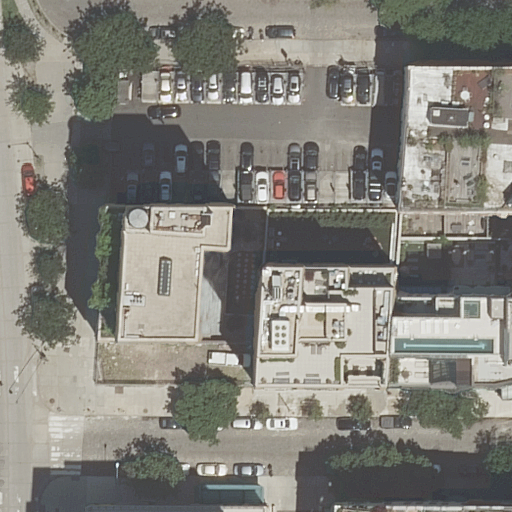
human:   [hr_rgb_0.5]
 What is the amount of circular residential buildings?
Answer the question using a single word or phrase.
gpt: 0

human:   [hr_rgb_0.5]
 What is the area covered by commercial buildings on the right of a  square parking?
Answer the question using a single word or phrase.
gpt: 0m2

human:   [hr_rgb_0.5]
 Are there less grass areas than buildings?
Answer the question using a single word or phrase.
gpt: yes

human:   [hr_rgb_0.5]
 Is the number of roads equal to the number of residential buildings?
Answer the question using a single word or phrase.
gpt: no

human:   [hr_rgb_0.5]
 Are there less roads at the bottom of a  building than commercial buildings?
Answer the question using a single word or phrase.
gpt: no

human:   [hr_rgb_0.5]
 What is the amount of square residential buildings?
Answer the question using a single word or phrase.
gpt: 0

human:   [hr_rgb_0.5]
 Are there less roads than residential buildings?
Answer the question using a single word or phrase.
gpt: no

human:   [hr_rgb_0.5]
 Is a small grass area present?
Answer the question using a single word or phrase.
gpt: yes

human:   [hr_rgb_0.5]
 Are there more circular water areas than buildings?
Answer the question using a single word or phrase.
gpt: no

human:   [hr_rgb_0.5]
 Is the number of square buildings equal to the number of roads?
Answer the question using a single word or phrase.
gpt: no

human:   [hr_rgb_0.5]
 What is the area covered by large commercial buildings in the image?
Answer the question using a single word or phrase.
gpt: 0m2

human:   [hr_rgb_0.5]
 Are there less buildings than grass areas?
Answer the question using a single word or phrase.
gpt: no

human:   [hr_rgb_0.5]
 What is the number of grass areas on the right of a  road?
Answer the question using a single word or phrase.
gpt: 0

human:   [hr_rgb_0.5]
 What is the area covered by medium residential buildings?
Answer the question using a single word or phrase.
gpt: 933m2

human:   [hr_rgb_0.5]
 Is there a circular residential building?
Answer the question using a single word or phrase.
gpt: no

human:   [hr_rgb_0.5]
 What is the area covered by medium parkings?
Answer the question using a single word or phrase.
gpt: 0m2

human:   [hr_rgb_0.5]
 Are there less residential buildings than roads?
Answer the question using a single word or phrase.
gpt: yes

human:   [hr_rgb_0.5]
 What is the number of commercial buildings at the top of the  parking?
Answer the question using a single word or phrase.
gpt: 0

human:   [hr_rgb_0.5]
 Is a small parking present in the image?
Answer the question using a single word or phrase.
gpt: no

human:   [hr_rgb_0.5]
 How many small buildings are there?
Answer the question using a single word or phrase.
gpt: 0

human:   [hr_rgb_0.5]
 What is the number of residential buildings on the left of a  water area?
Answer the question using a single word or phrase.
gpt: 0

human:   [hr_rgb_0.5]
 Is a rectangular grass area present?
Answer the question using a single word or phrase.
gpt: yes

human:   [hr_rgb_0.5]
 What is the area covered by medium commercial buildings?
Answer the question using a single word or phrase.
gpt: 0m2

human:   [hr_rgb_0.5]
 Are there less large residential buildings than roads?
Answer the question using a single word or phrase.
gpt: yes

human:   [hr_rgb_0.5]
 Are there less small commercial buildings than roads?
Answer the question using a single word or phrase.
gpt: yes

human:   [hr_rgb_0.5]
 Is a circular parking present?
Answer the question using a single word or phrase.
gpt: no

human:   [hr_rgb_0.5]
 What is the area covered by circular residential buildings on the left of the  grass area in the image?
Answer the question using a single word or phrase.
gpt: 0m2

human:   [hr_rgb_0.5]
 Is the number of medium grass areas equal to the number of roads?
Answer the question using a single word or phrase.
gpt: no

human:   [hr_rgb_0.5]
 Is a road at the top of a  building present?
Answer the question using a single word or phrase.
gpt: yes

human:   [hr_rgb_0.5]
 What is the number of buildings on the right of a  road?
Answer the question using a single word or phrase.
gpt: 6

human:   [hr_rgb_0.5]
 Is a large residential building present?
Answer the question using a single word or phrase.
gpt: yes

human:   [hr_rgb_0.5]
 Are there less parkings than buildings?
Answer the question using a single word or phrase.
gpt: yes

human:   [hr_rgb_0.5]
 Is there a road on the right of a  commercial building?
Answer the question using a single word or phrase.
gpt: no

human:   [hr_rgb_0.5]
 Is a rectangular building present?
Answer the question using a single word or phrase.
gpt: yes

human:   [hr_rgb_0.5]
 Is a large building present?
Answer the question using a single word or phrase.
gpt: yes

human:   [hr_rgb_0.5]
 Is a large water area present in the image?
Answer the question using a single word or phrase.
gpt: no